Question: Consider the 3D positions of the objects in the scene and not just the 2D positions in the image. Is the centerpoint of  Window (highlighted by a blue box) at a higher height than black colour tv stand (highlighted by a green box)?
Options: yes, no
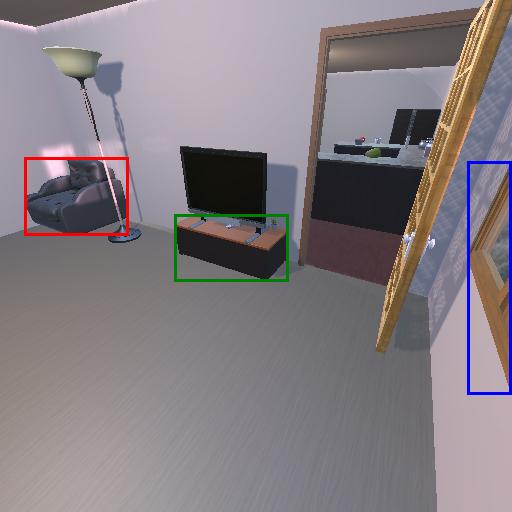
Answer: yes